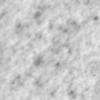
Label: no_change